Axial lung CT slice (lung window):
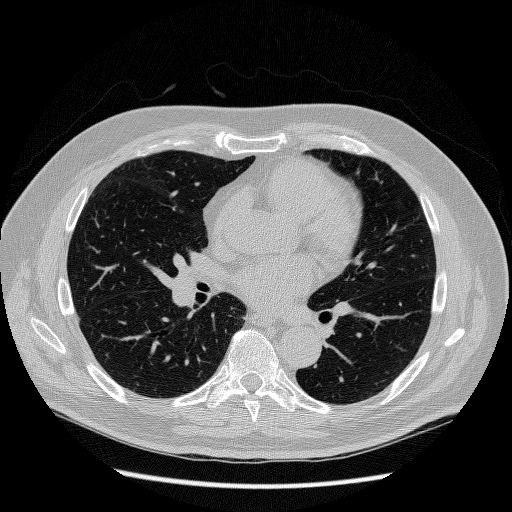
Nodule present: no